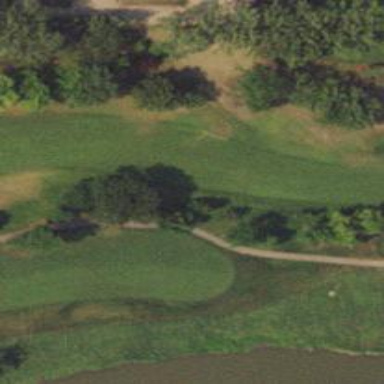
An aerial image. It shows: Golf hole.